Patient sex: F
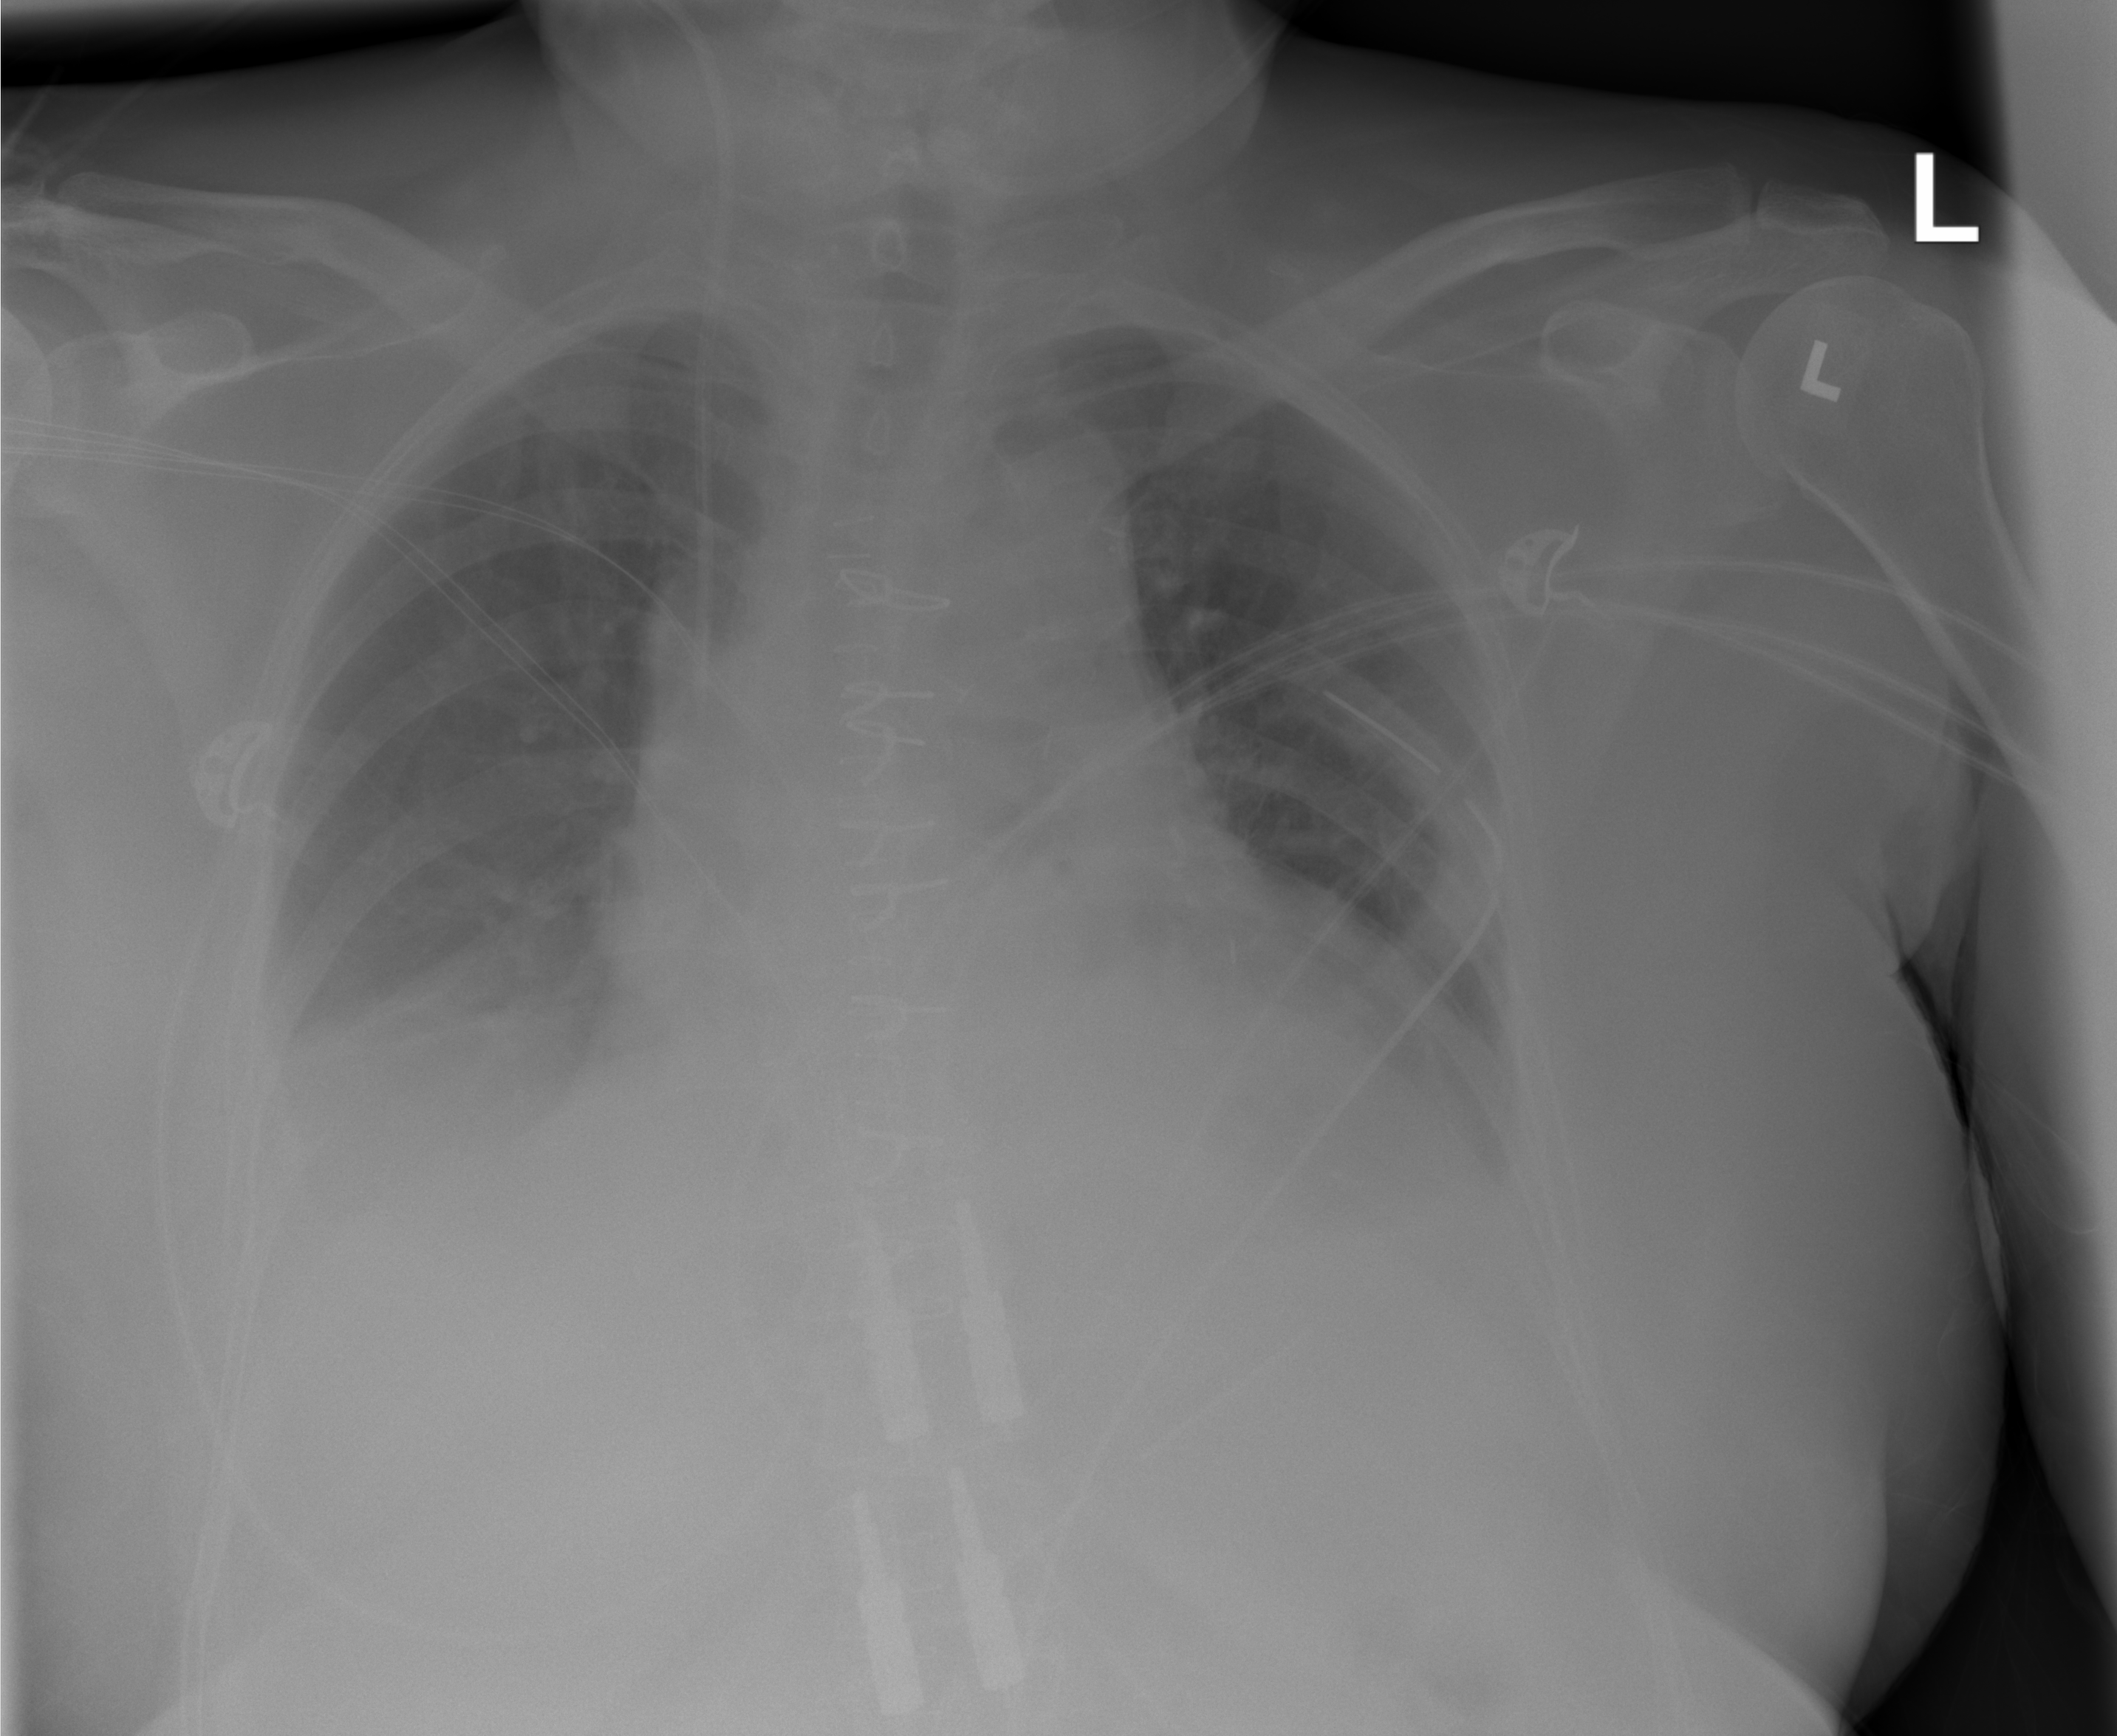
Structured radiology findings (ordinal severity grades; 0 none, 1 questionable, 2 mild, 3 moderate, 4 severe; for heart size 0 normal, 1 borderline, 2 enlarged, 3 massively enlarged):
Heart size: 2
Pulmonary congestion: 0
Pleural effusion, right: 2
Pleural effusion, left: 2
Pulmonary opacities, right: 0
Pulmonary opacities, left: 0
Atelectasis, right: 0
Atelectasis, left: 2